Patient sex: M
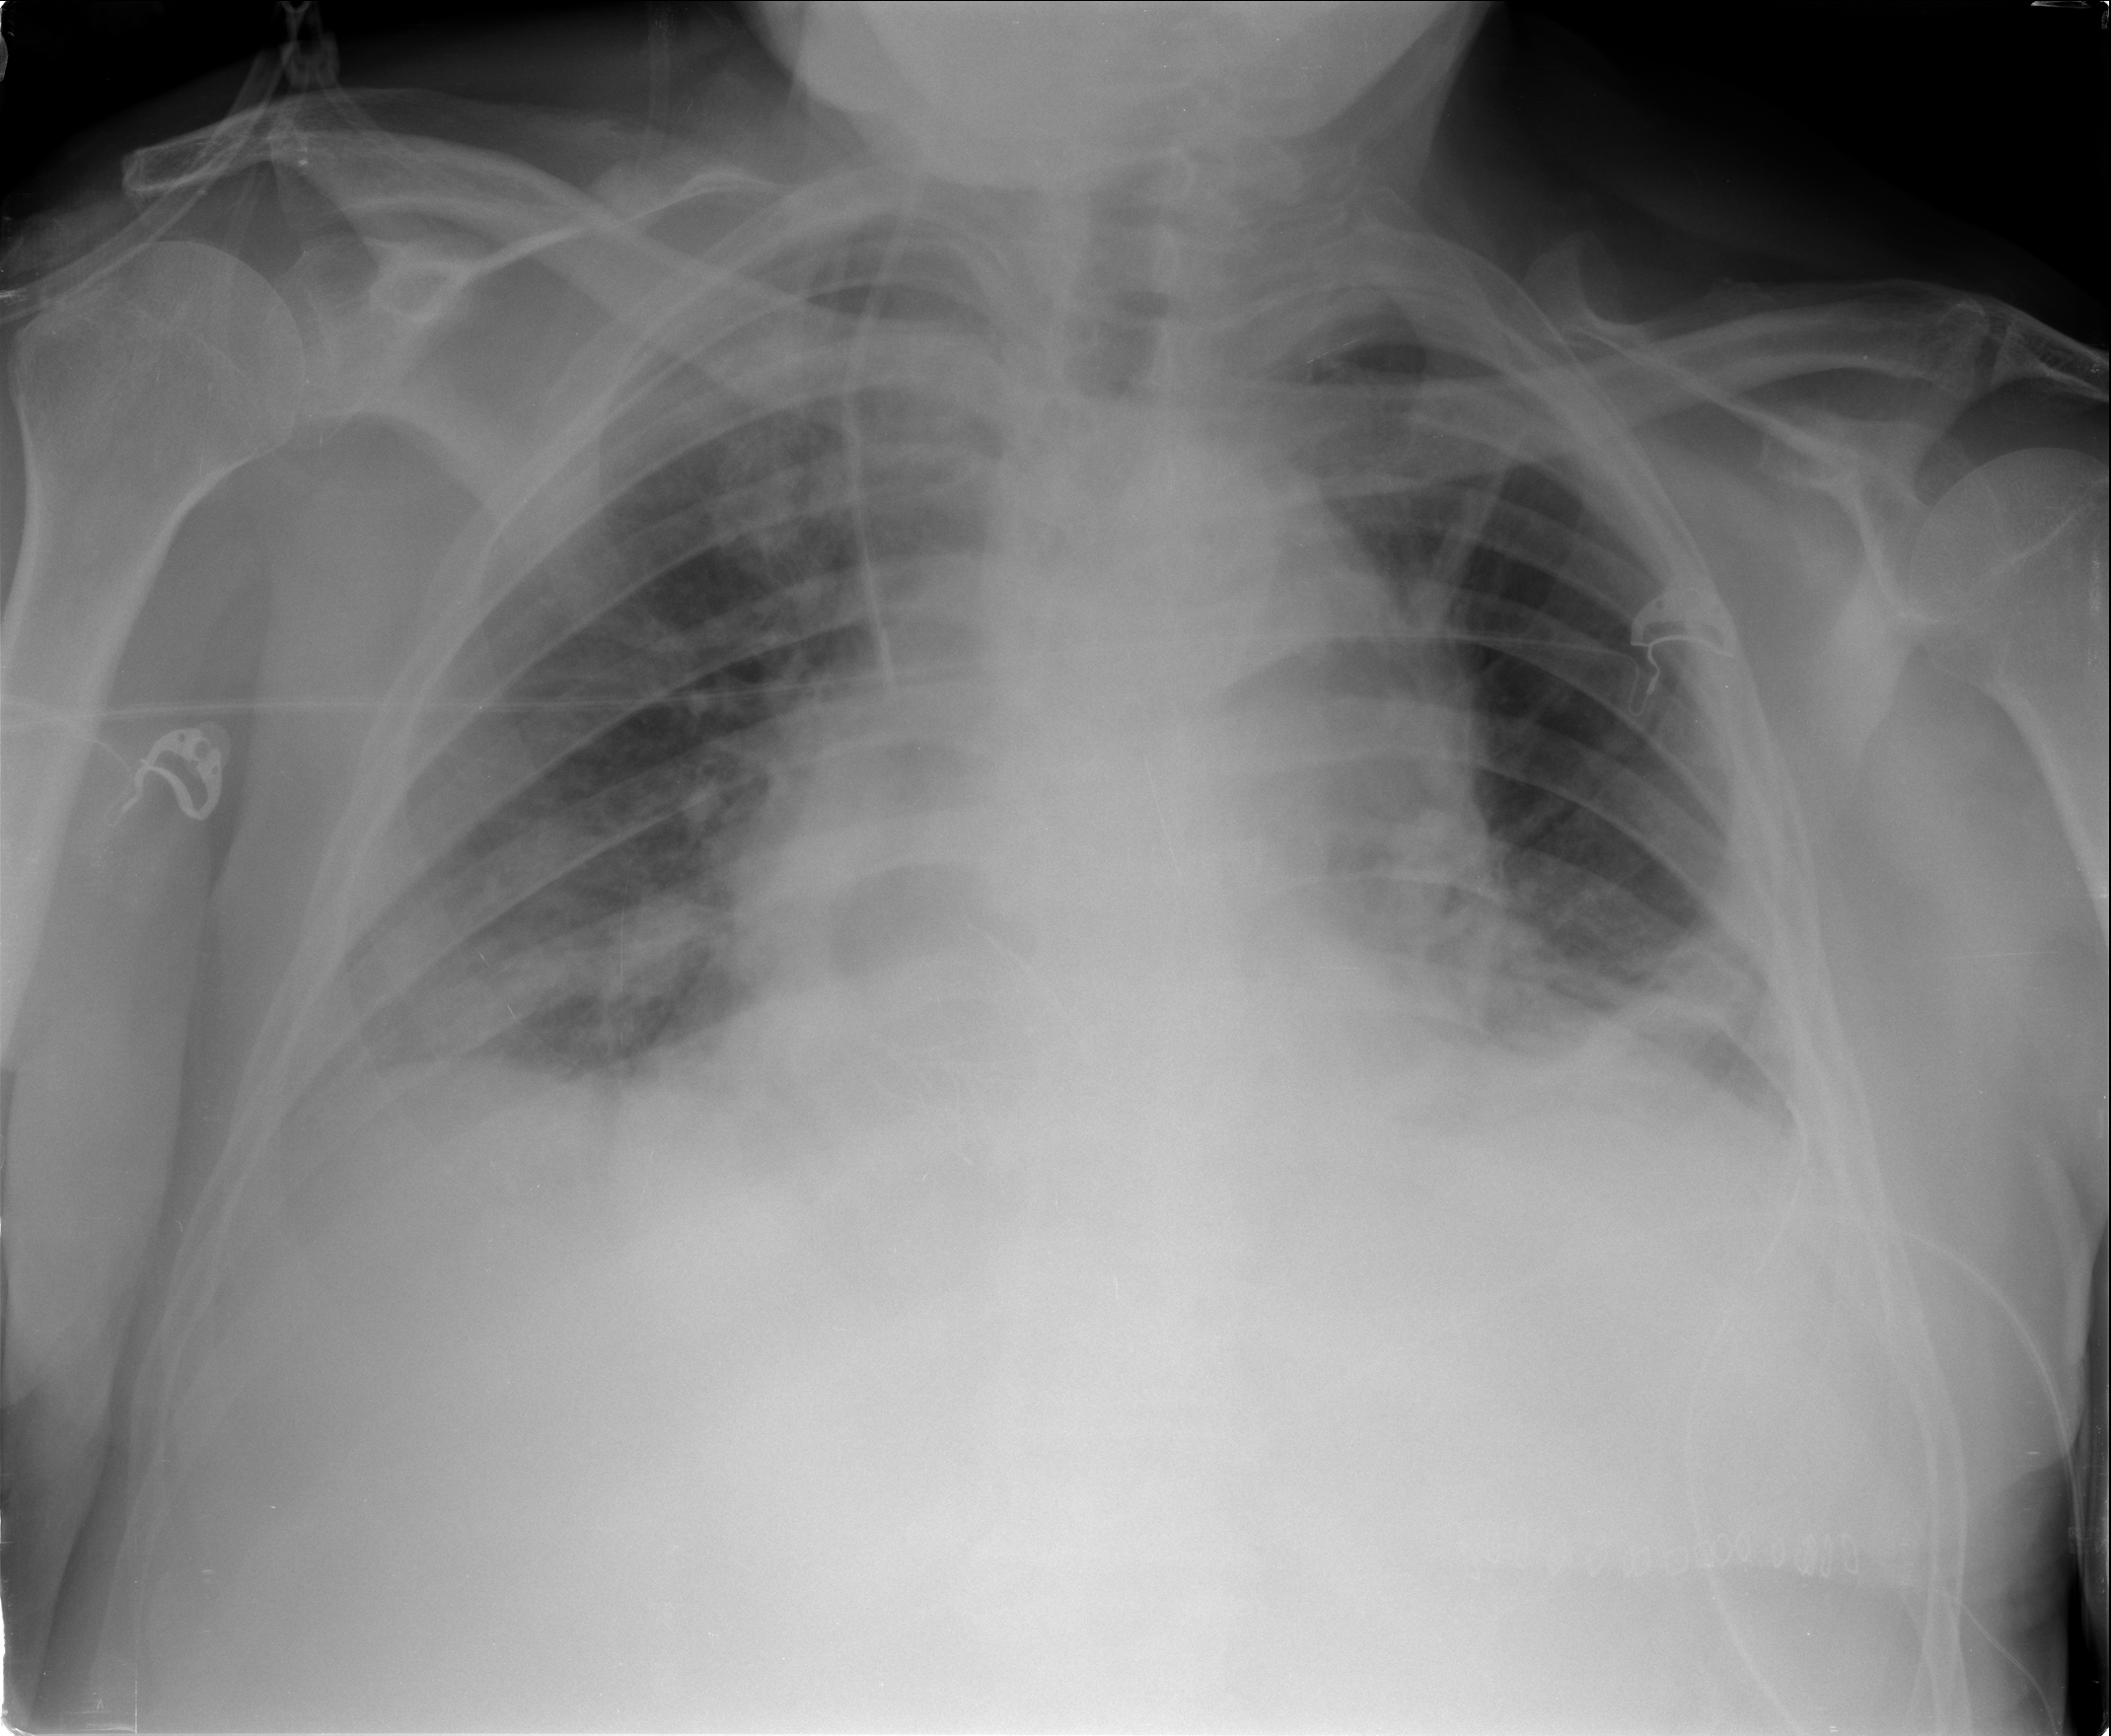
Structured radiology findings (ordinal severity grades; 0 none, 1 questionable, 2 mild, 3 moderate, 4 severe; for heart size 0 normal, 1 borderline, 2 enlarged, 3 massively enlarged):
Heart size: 2
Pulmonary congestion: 2
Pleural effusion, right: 2
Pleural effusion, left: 2
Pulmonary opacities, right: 1
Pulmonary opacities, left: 0
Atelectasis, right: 2
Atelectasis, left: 2